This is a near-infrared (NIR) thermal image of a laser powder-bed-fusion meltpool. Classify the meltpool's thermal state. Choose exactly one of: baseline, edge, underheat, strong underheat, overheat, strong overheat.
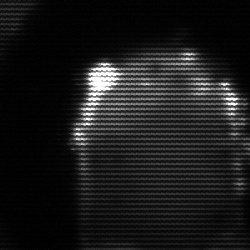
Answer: baseline